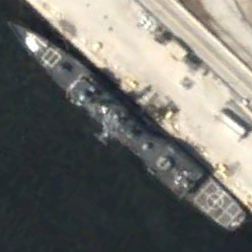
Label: cruiser